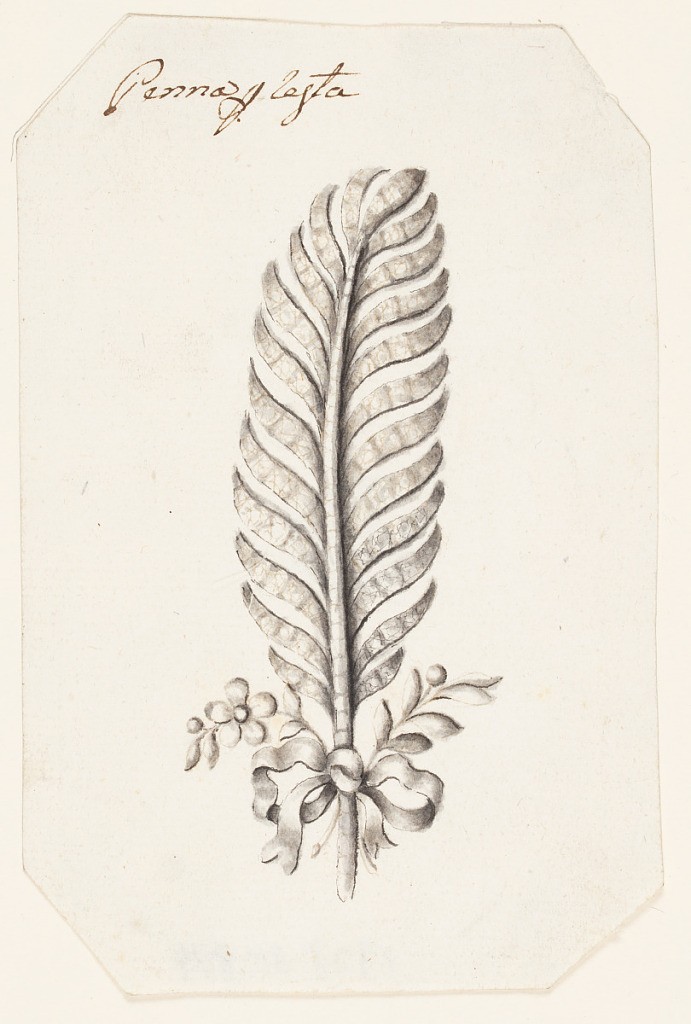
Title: Design for a Feather Headdress
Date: late 18th century
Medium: Pen and black ink, brush and sepia wash on paper
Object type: Drawing
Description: Jewelry design for a headdress in the form of a feather. Below at left, a stem with a blossom, a bead, leaves; at right a stem with bead and leaves, fastened to a long feather by a knotted ribbon. Beveled corners.